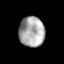
Tissue: prostate
Cell type: T cells
Senescence score: 0.3534
Nuclear area (px): 758
Mean DAPI intensity: 166.689